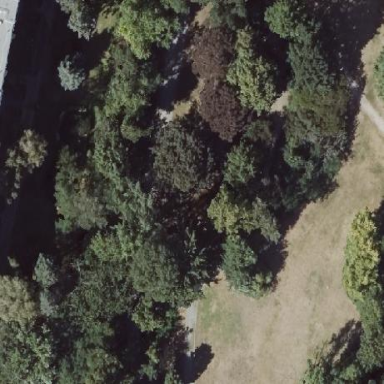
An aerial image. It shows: Mixed leaf woodland.